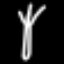
Label: fork